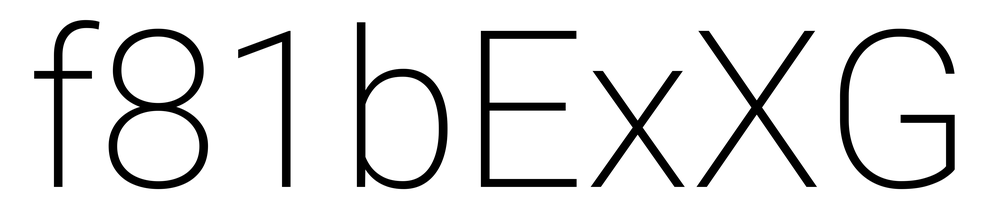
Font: Roboto_ExtraLight